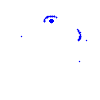
Particle: electron